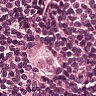
Metastatic tissue present: yes